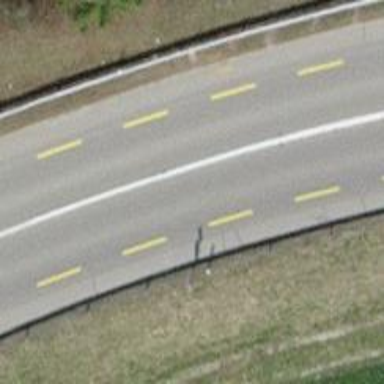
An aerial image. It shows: Primary road with asphalt surface and designated cycle lane.